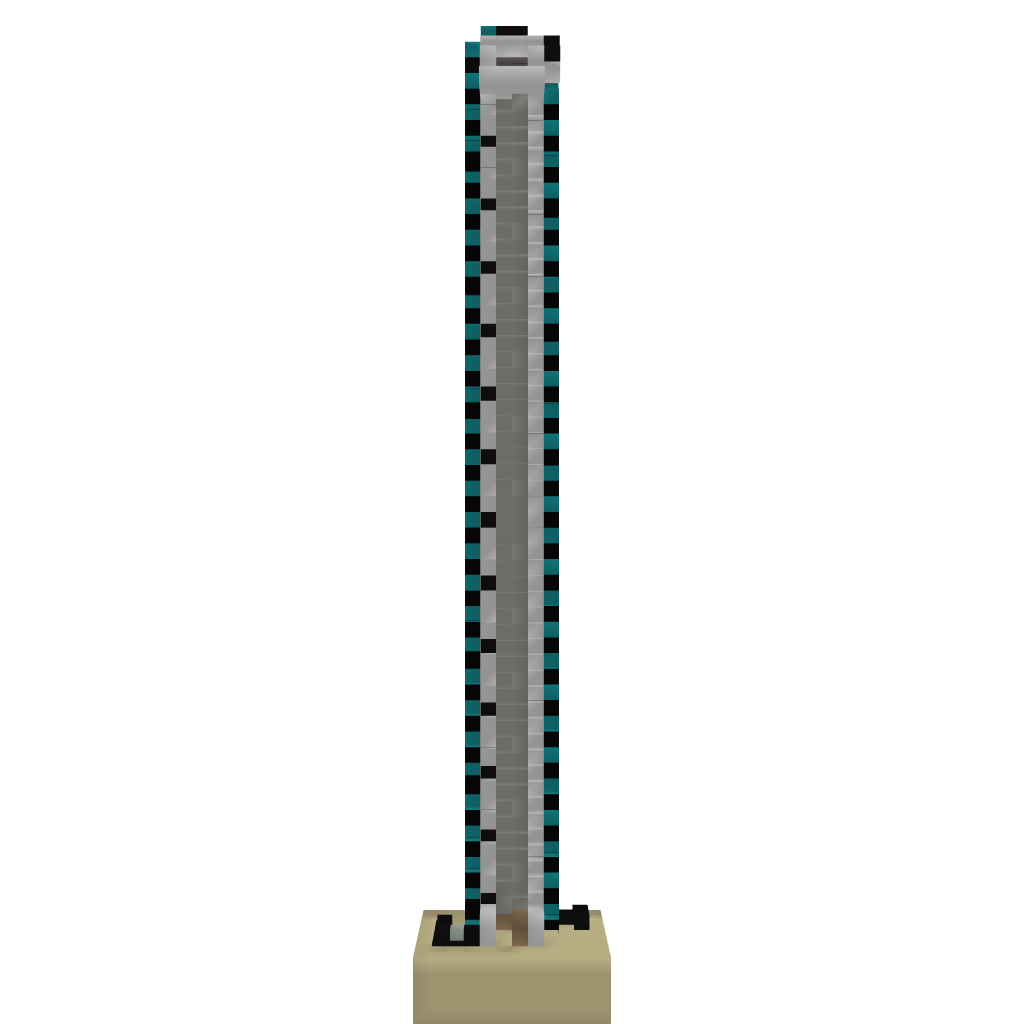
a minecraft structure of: Super Tall Pistion Elevator